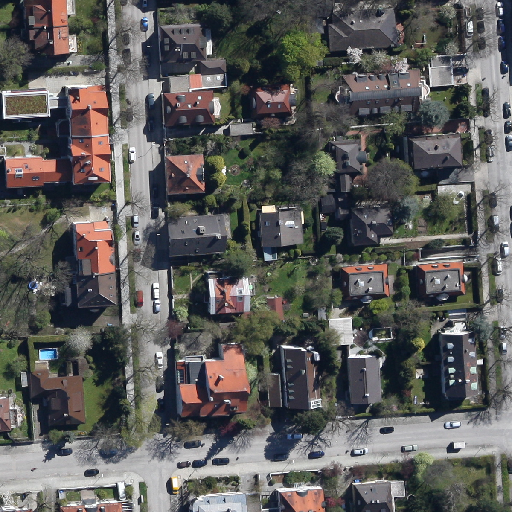
Referring expression: road